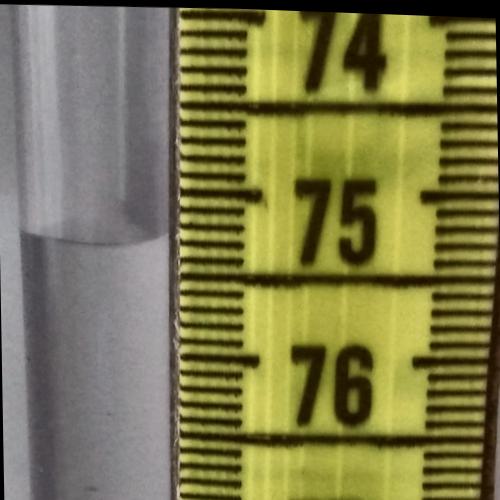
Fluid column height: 75.3 cm